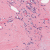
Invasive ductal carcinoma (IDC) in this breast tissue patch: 0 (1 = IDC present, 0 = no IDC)